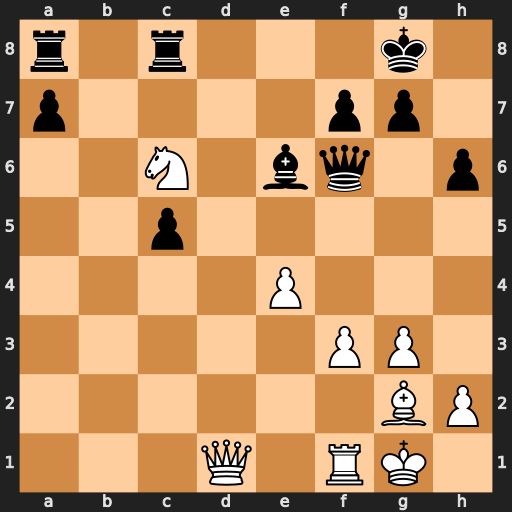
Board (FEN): r1r3k1/p4pp1/2N1bq1p/2p5/4P3/5PP1/6BP/3Q1RK1
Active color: w
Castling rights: -
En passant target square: -
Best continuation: e5 Bb3 exf6 Bxd1 Ne7+